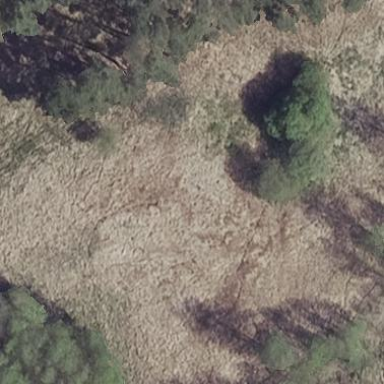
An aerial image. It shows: Patch of scrub vegetation.